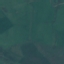
Land use / land cover: Pasture